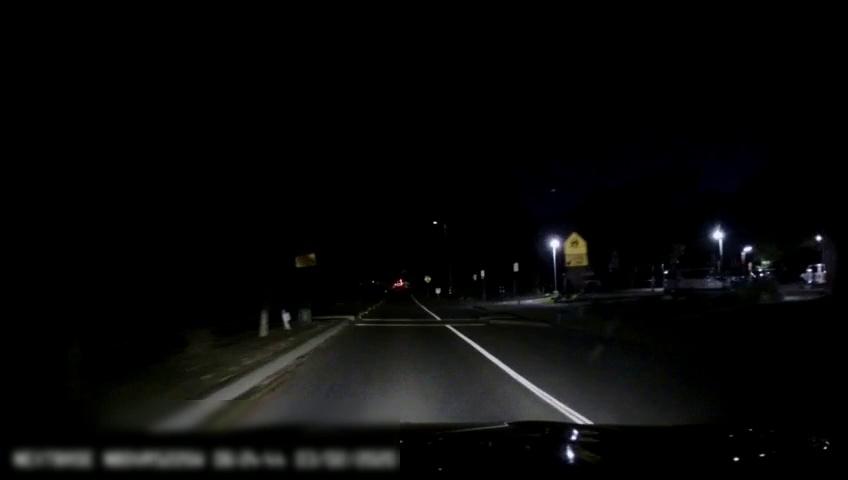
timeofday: Night
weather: Other
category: Drivable Space
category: Vehicles | Van
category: Vehicles | Truck
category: Lanes | Current Lane
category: Lanes | Current Lane
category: Traffic | Signs
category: Traffic | Signs